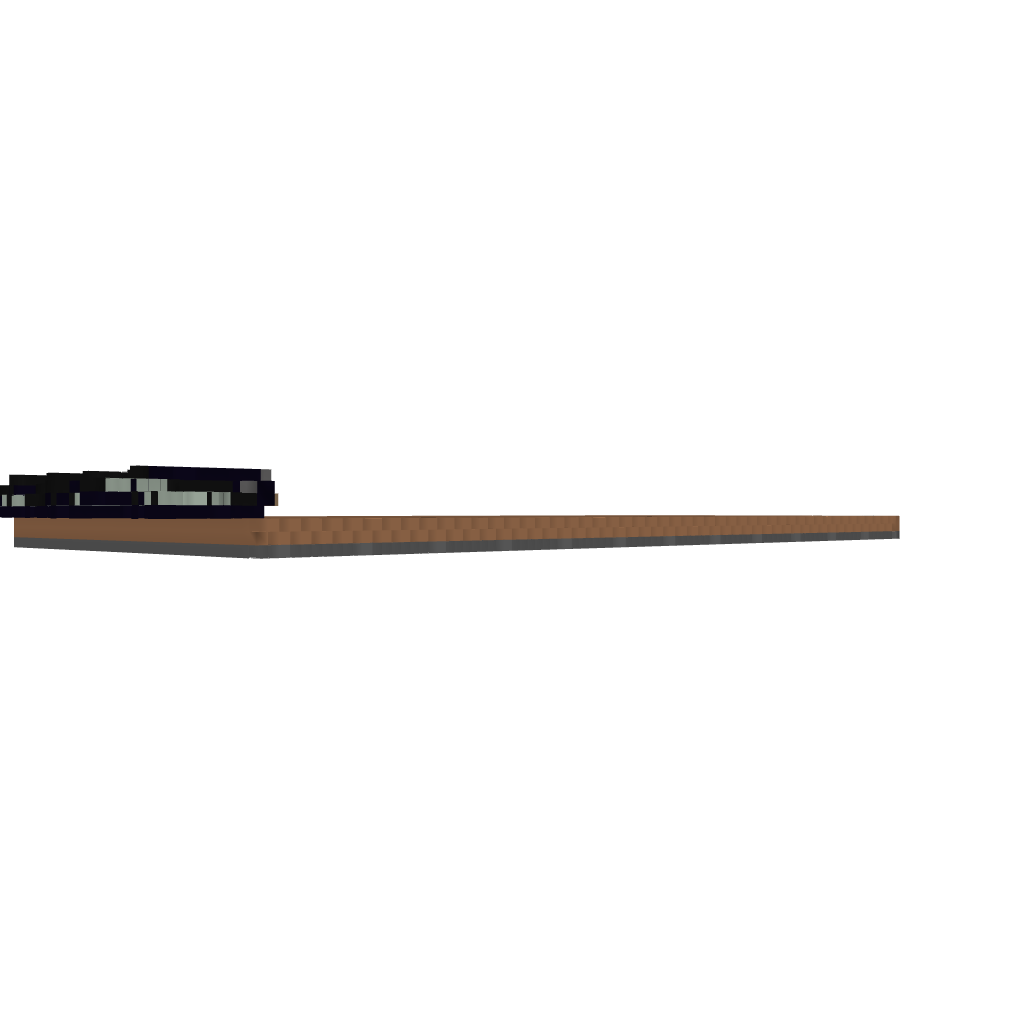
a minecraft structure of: Cannon test range